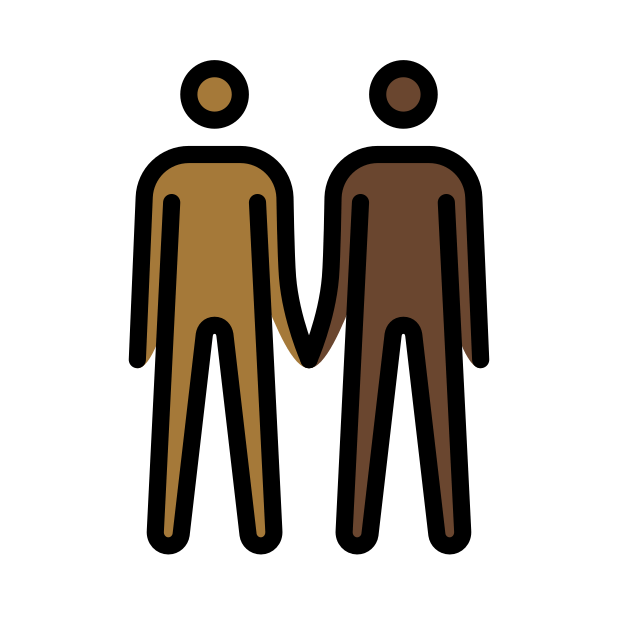
men holding hands: medium-dark skin tone, dark skin tone